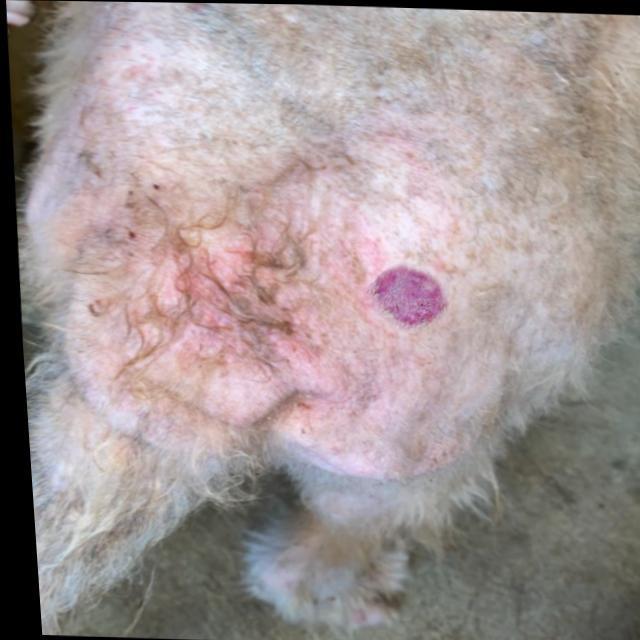
Canine ringworm (Dermatophytosis) — fungal infection caused by Microsporum or Trichophyton. Presents with circular alopecia, scaling, crusting, and broken hairs.